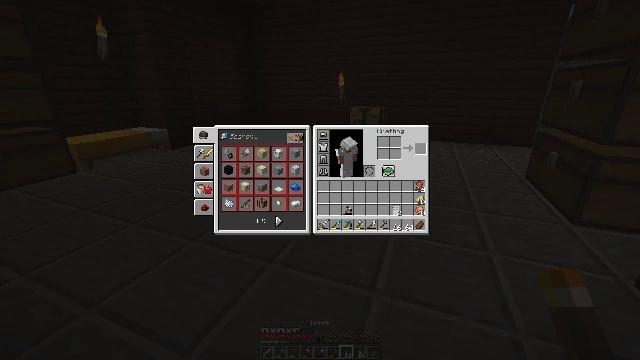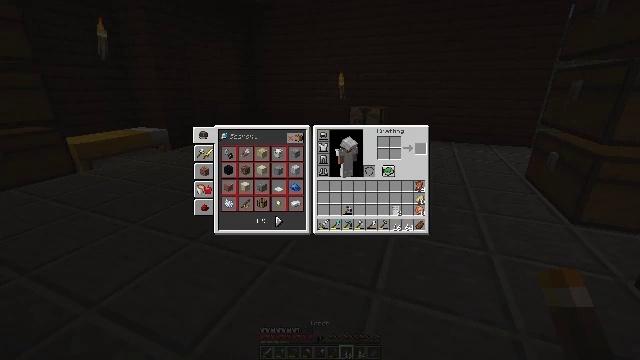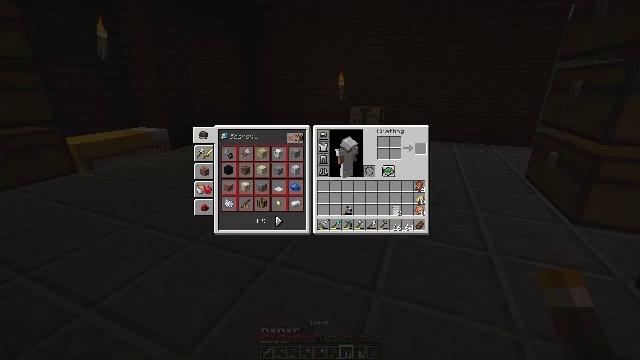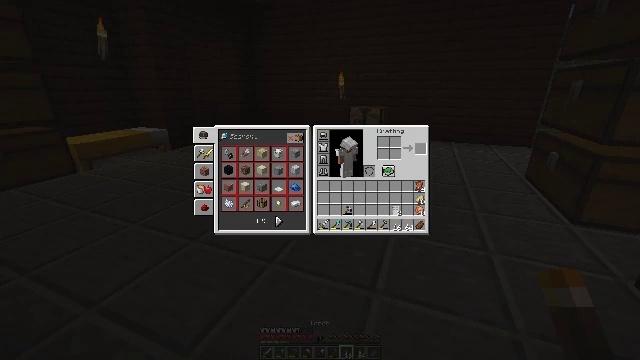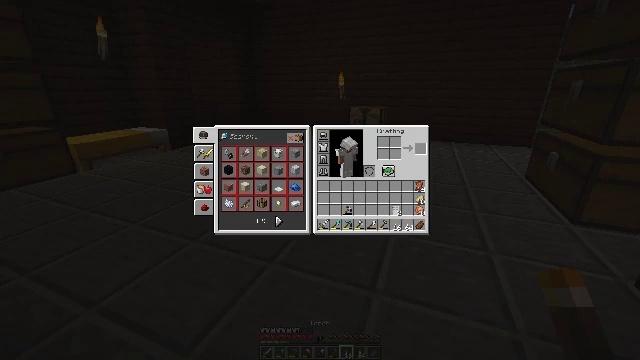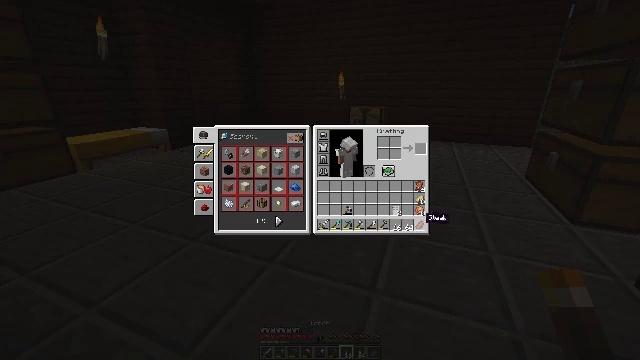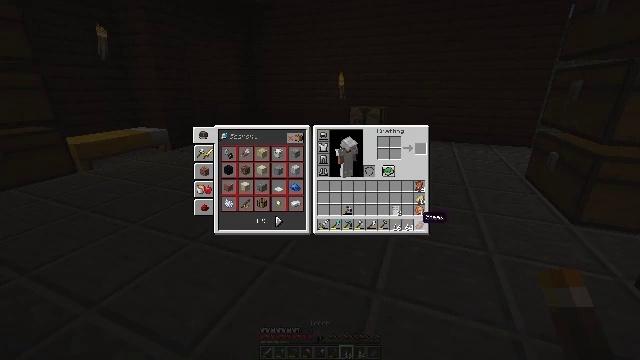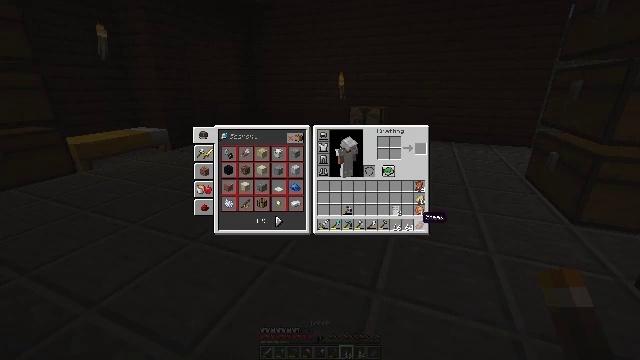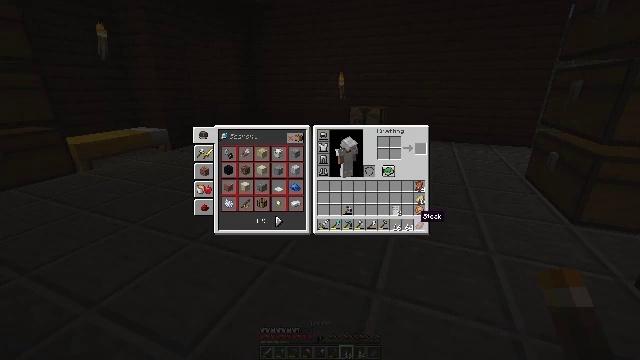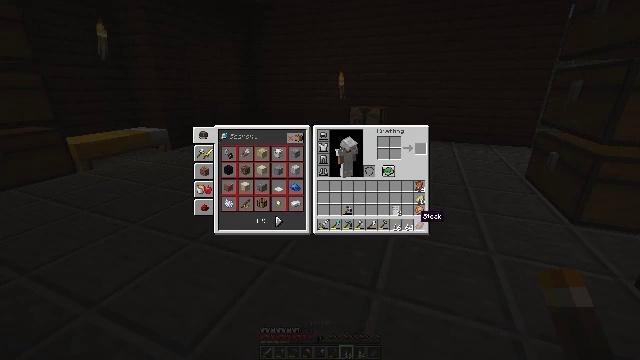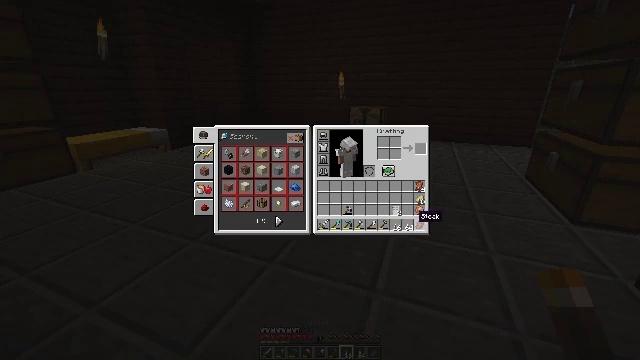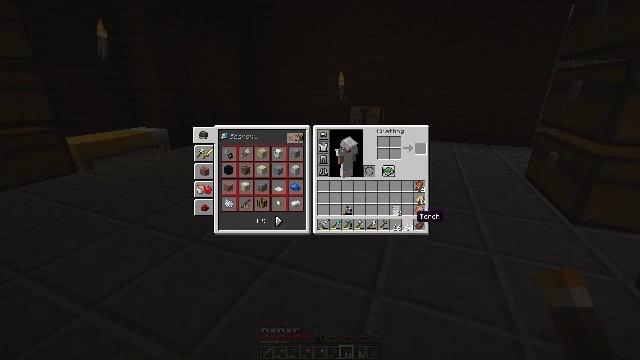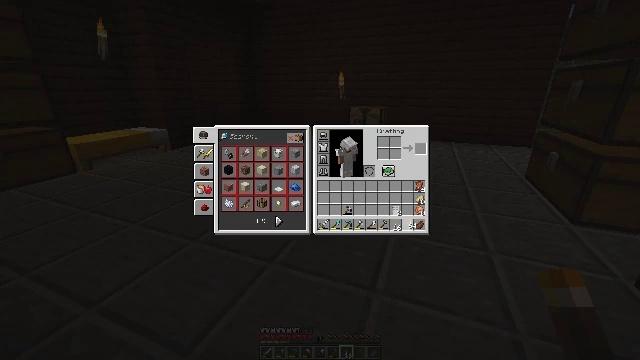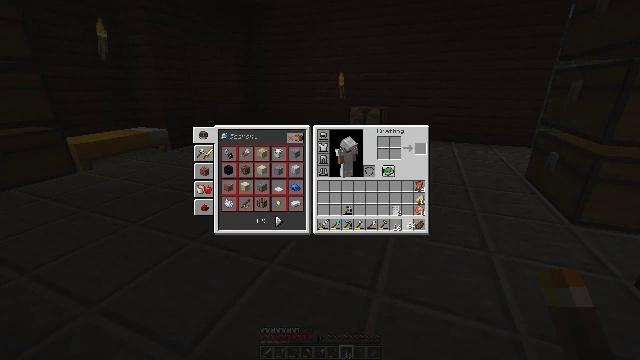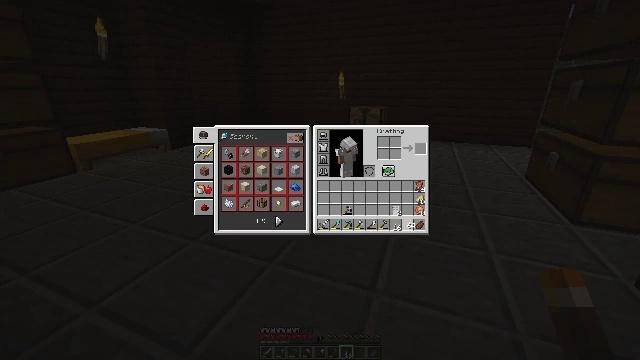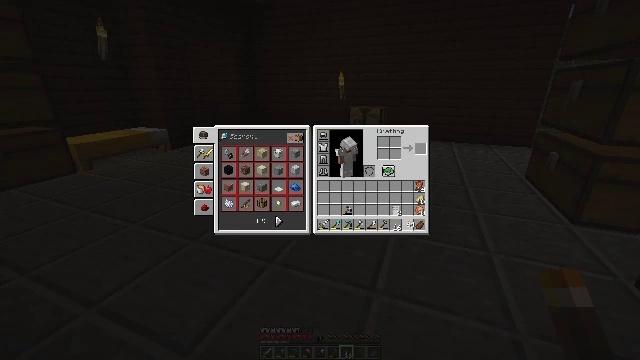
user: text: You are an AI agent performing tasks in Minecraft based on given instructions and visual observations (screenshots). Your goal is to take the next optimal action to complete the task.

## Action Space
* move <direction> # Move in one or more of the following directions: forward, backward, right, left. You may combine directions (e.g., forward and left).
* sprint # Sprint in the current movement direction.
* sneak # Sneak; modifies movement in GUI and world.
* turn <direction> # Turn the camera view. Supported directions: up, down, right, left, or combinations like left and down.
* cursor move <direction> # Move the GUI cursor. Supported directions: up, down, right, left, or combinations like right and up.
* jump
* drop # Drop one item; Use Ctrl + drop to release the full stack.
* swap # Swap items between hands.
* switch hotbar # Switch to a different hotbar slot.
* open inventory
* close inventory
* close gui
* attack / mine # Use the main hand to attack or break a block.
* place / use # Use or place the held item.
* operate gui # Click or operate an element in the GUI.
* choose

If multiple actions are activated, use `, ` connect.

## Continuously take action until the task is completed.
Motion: motion action
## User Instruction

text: Use a single piece of stone to make a stone button.
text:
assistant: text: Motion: no_op
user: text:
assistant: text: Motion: no_op
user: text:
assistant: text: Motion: no_op
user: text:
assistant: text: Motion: no_op
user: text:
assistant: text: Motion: turn left
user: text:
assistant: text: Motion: no_op
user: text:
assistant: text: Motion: no_op
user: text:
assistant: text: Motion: no_op
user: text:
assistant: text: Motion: no_op
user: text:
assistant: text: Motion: no_op
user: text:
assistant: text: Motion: no_op
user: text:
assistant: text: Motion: attack / mine
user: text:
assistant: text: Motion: attack / mine
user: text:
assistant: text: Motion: attack / mine
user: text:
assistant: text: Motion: no_op
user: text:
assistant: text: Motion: turn left and up
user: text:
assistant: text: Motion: turn left and up
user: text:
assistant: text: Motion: turn up
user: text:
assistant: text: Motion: turn up
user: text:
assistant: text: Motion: no_op
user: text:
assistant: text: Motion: no_op
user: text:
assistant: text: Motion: no_op
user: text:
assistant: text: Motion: no_op
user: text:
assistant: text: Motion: no_op
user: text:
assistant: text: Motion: no_op
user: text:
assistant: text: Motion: no_op
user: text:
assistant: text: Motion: attack / mine
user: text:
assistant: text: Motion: attack / mine
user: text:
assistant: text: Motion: attack / mine
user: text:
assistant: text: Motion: attack / mine